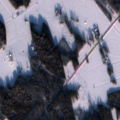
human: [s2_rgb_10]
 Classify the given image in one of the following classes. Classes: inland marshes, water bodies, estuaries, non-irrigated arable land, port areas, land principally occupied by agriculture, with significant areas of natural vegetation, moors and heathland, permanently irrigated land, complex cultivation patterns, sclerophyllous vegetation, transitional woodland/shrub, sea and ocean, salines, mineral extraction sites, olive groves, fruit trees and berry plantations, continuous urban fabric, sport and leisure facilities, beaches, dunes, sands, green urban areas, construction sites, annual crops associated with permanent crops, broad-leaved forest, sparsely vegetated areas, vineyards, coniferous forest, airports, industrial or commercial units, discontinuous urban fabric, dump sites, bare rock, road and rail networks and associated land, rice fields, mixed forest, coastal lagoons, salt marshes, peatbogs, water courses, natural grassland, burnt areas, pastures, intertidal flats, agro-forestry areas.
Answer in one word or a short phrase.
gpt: dump sites, non-irrigated arable land, land principally occupied by agriculture, with significant areas of natural vegetation, coniferous forest, mixed forest